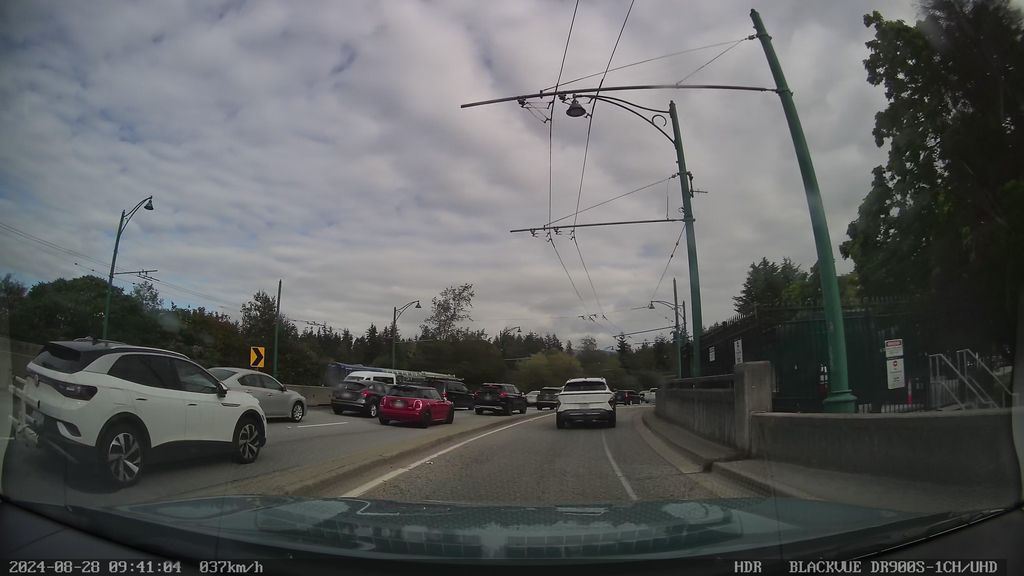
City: vancouver